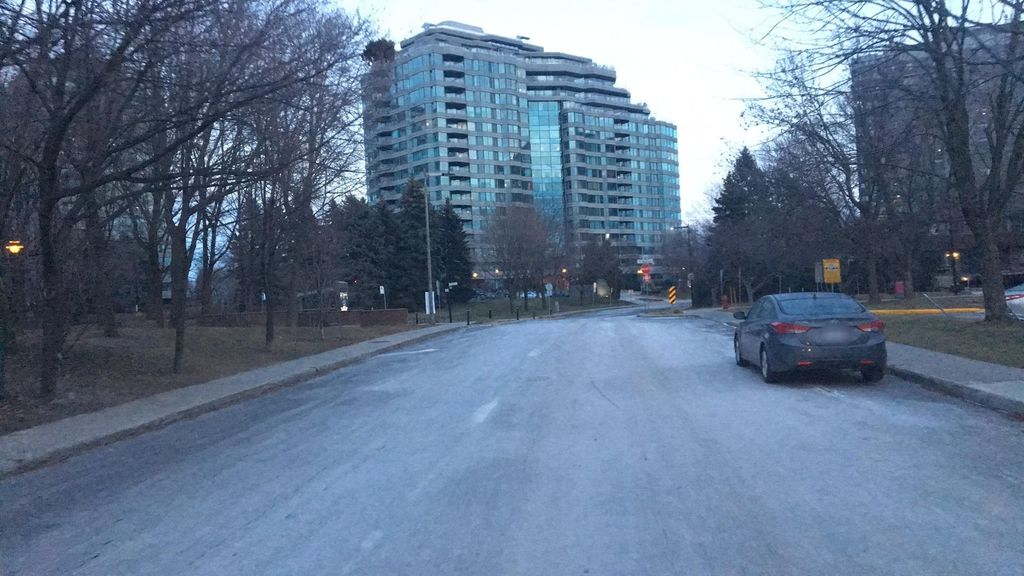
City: montreal